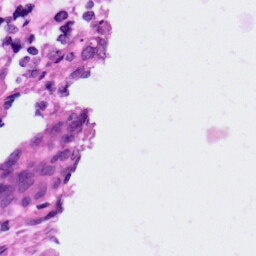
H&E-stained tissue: Ovarian